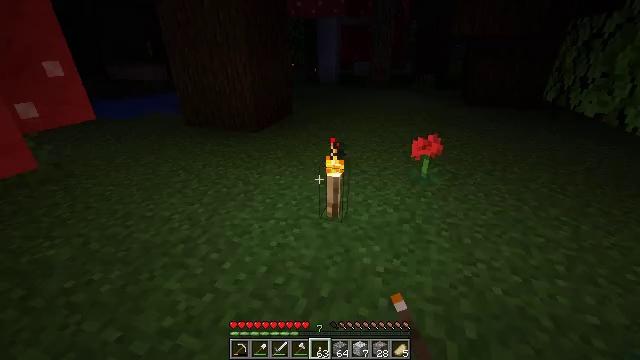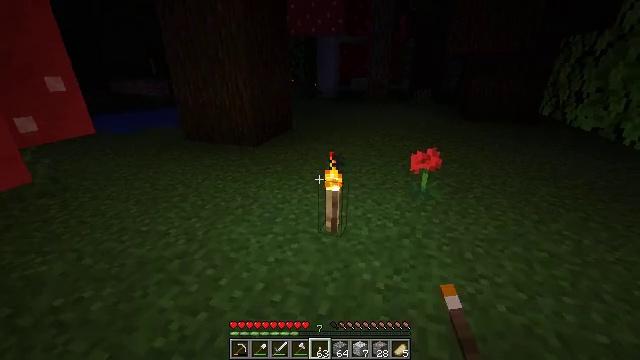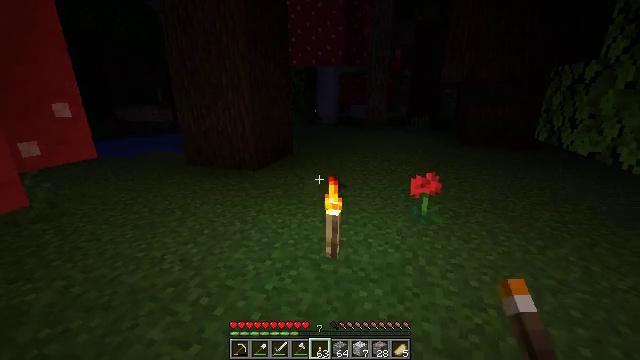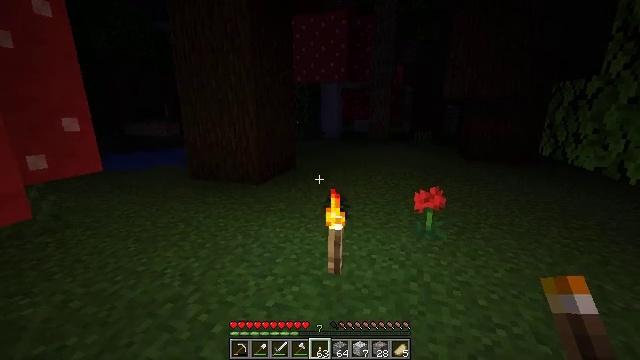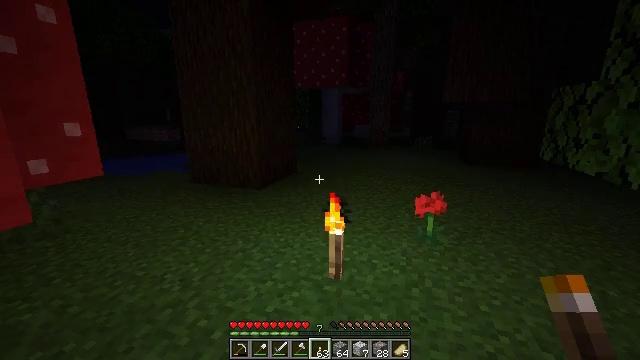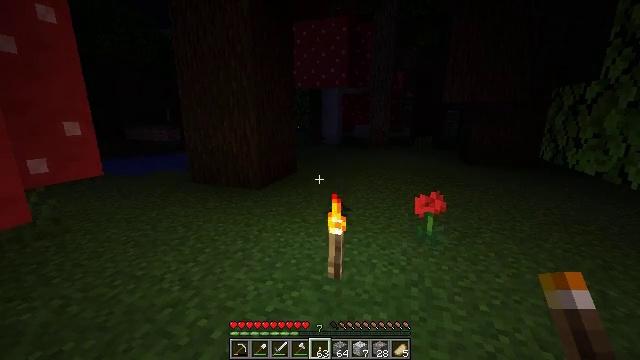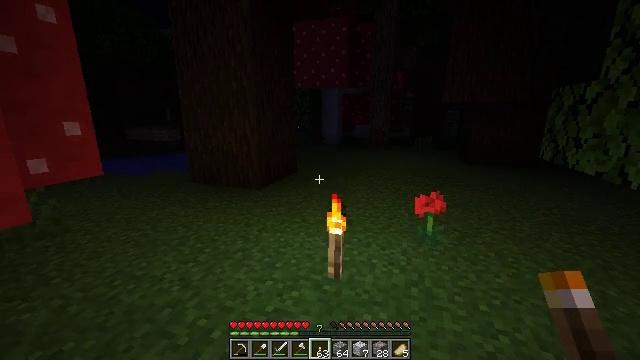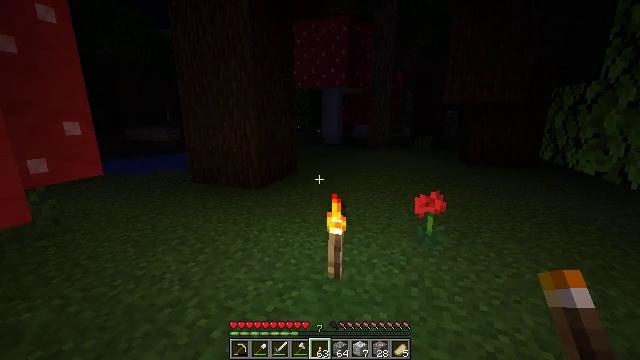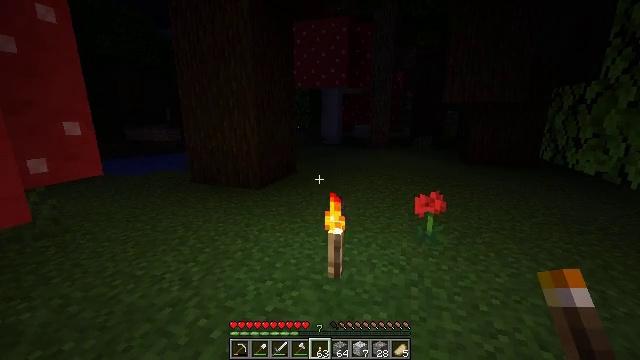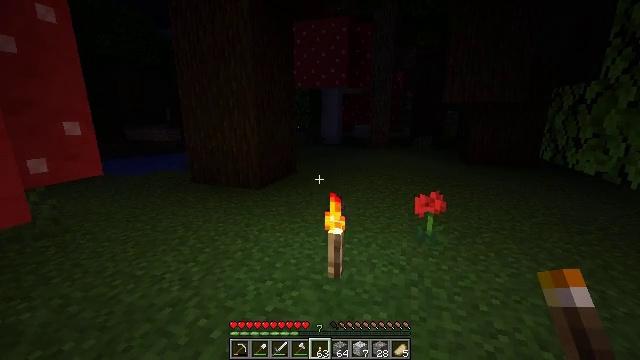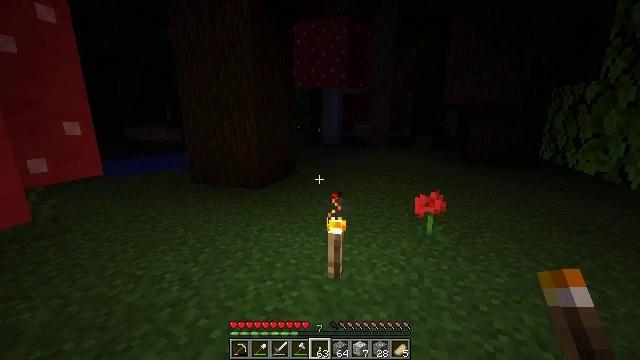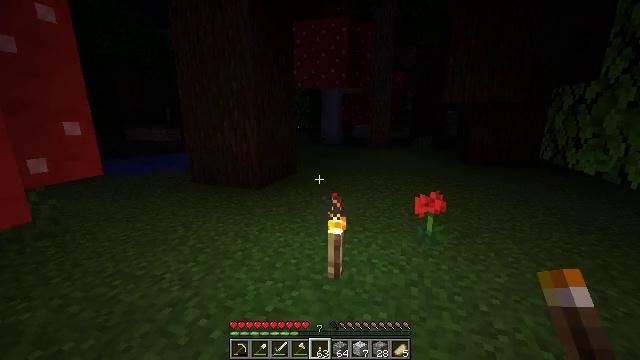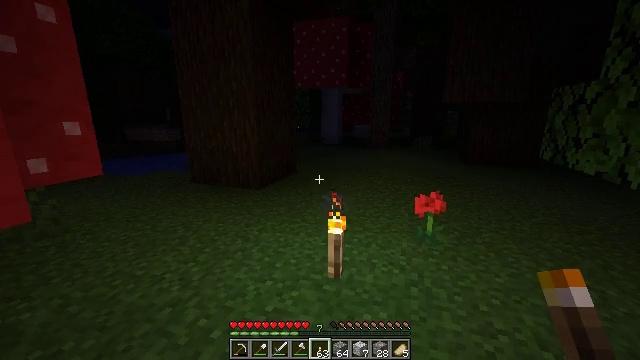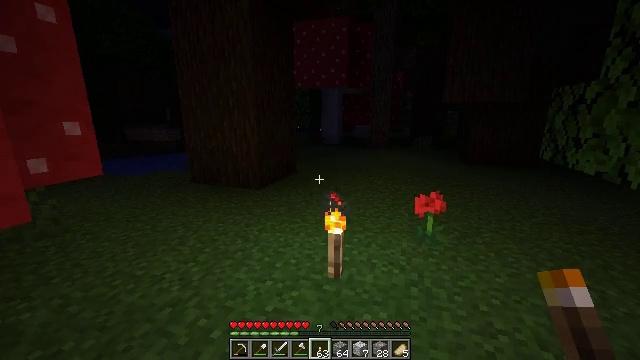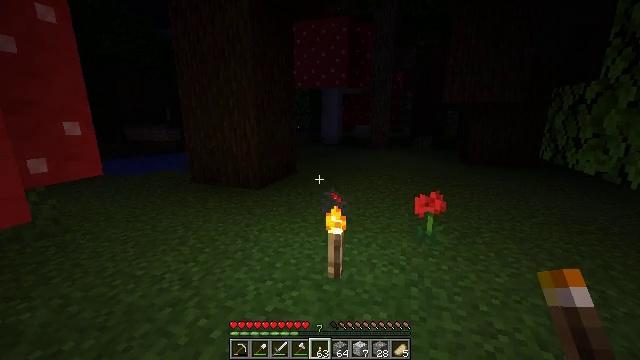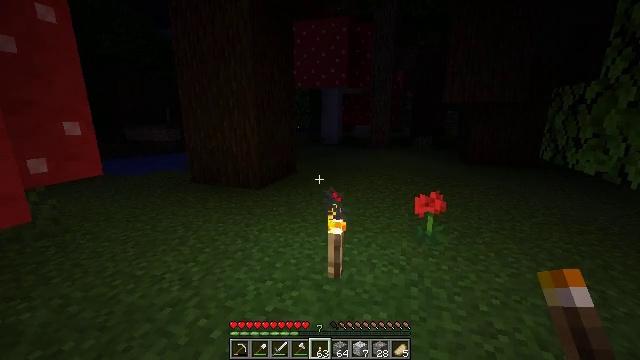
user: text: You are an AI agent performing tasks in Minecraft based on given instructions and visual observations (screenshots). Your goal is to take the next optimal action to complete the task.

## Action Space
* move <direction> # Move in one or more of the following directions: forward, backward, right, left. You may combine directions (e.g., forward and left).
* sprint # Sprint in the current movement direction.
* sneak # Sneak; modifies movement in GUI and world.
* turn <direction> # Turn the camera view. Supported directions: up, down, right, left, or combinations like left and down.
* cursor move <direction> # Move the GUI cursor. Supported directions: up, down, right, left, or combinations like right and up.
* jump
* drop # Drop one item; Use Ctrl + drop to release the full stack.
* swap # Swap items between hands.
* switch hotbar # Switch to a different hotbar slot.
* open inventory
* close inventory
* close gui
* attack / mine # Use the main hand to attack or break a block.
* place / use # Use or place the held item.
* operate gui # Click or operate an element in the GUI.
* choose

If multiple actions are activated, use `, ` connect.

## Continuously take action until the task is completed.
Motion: motion action
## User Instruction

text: Break the red mushroom block.
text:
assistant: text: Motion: turn up
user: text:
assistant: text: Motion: turn up
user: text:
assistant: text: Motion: turn up
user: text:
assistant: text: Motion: turn up
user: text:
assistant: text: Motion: no_op
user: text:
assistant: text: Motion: no_op
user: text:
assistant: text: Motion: no_op
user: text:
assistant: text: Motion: no_op
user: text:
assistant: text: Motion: no_op
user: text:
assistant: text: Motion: no_op
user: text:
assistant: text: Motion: no_op
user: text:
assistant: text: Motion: no_op
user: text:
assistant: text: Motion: no_op
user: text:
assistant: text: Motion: no_op
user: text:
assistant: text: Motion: no_op
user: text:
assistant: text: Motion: move forward
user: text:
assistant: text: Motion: move forward and move right
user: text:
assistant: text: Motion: move forward and move right
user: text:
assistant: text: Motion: move forward and move right
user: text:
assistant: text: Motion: move forward and move right
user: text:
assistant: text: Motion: move forward and move right
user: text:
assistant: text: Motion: move forward and move right
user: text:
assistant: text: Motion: no_op
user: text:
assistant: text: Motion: no_op
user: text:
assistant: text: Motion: no_op
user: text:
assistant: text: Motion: no_op
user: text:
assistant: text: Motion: no_op
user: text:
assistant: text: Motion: move left
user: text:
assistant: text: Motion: move back and move left
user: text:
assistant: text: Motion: move back and move left